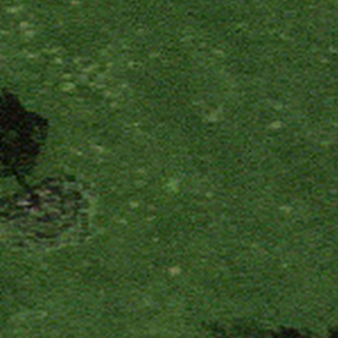
Label: other